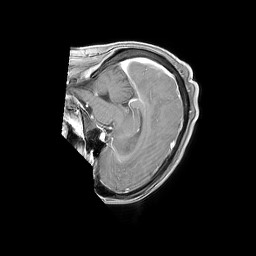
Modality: T1w
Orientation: sagittal
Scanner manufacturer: philips
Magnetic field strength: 1.5 T
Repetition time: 0.1908 s
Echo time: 0.001944 s